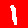
Digit: 1